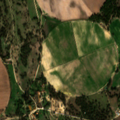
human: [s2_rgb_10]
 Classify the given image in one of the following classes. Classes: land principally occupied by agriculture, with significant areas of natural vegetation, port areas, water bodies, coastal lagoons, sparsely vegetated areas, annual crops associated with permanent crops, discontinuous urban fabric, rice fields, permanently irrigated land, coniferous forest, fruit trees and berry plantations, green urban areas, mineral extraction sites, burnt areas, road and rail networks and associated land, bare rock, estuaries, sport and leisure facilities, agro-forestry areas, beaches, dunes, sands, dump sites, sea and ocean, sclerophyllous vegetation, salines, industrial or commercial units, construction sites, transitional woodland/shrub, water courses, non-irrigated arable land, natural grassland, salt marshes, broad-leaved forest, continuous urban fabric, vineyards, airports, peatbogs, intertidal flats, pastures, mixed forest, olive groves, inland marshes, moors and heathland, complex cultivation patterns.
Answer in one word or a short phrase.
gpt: permanently irrigated land, agro-forestry areas, broad-leaved forest, natural grassland